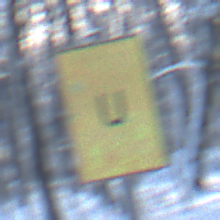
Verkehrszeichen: AnkuendigungOderFortsetzungUmleitungOhnePfeilsymbol
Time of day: MorningAfternoon
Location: Outdoor (Nature)
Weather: Clear
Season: Winter
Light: Natural